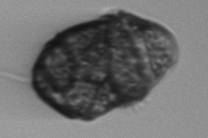
Label: Margalefidinium